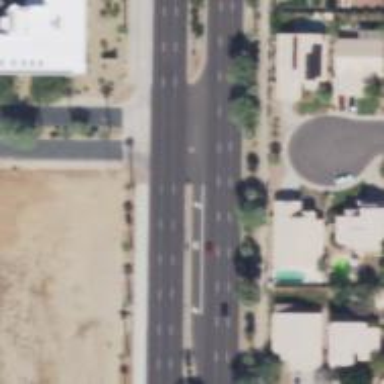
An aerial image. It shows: Marked road crossing.